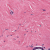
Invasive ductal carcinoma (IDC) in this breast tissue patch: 0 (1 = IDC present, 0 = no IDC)